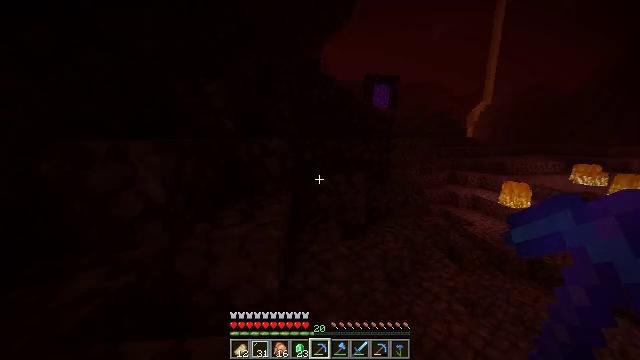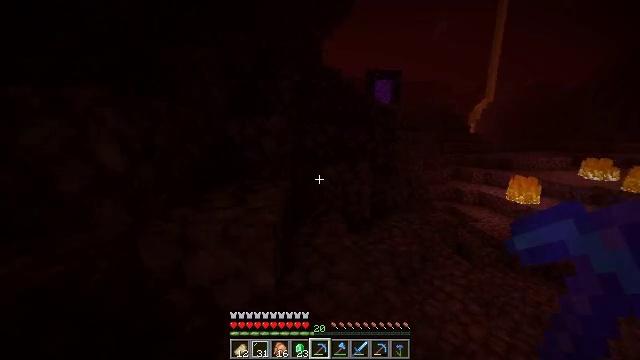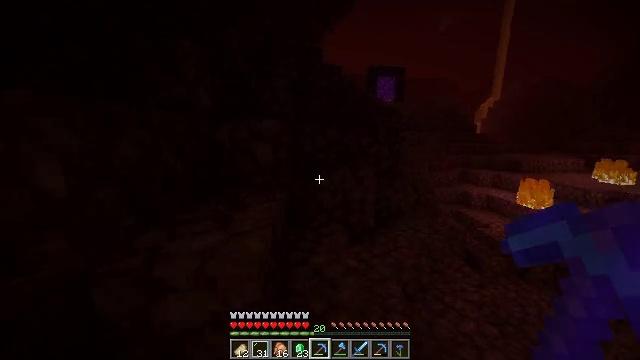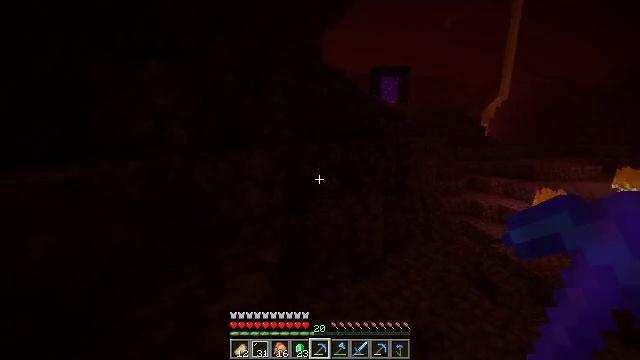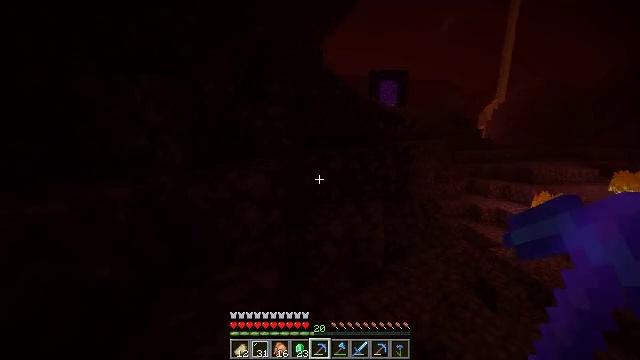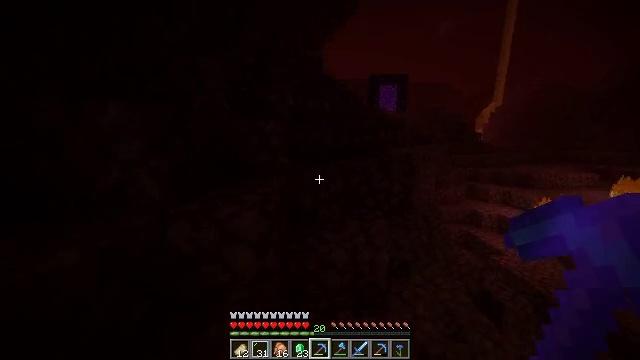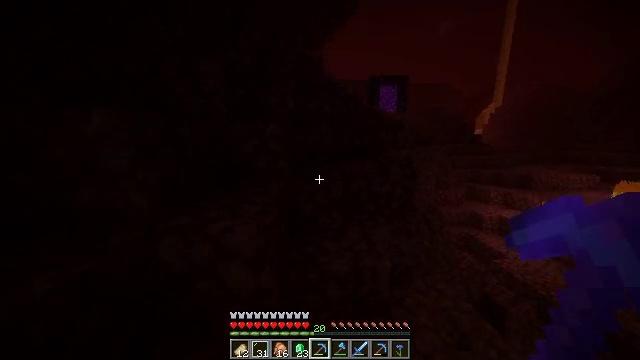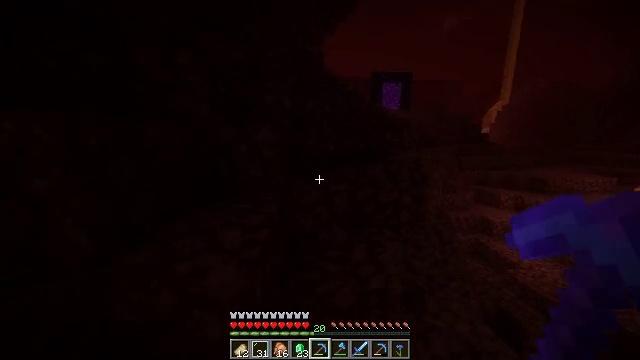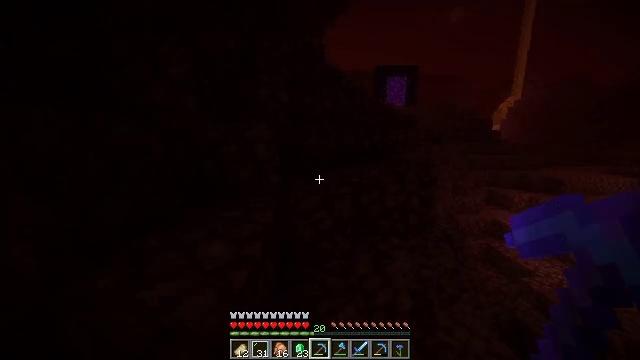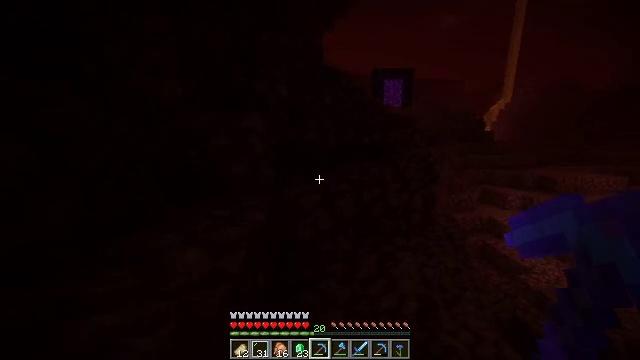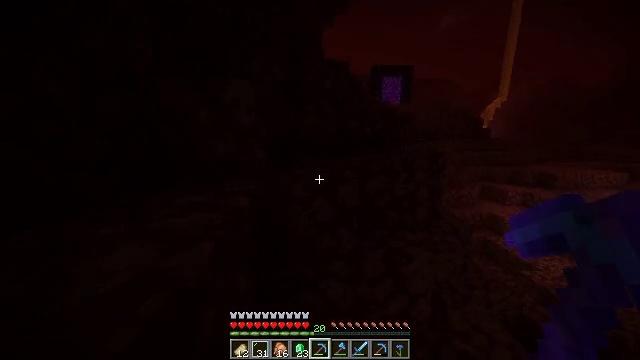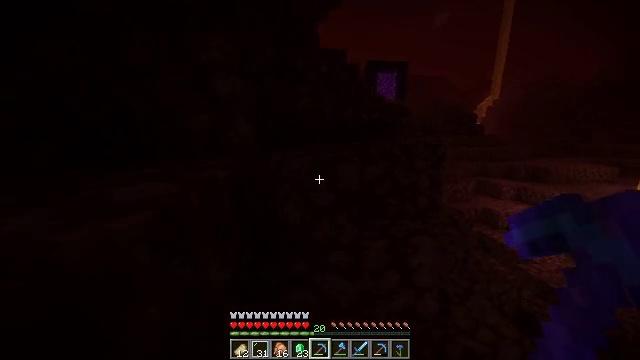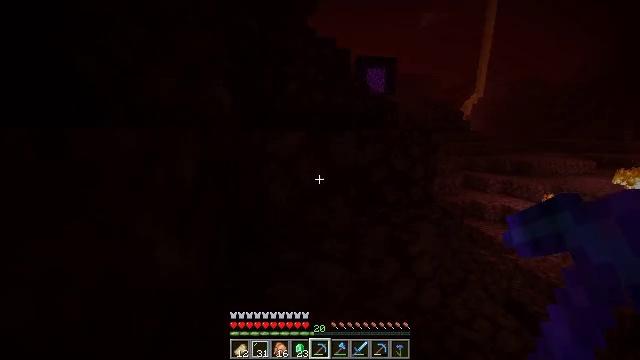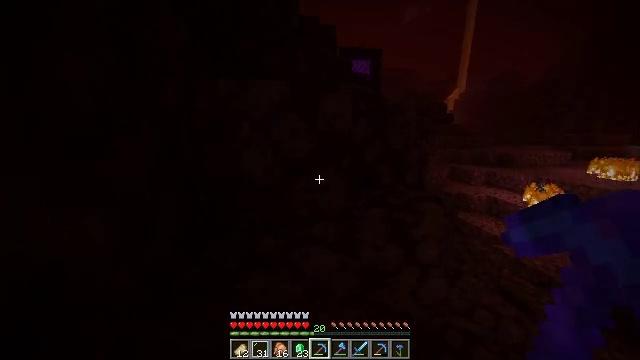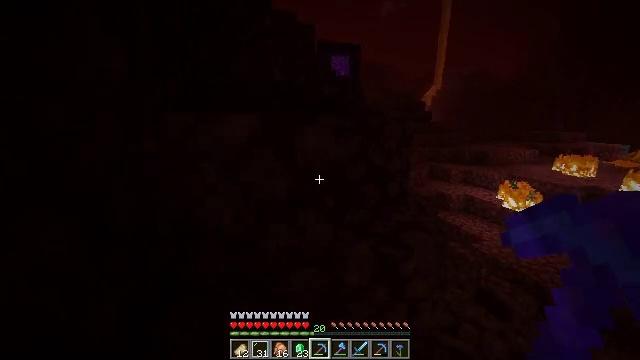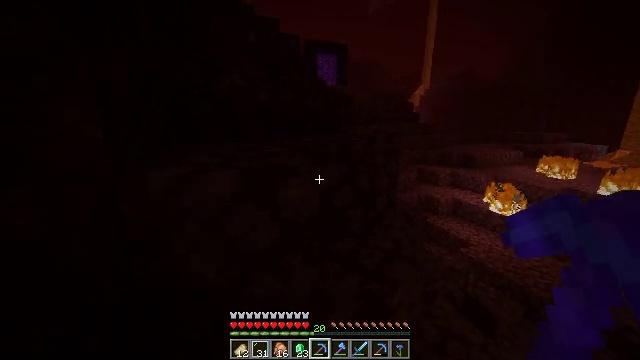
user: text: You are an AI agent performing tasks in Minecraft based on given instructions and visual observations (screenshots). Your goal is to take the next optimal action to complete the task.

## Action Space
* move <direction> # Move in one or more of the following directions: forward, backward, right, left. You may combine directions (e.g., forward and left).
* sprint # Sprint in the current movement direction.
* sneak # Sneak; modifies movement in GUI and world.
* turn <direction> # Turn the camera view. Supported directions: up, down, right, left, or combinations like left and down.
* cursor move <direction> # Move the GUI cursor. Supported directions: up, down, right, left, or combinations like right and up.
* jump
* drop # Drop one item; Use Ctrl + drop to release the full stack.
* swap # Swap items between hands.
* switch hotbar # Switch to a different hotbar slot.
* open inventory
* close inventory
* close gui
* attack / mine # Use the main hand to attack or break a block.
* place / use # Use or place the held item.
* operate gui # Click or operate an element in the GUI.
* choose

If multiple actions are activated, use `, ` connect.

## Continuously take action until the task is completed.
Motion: motion action
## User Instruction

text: Mine nether gold ore in the Nether.
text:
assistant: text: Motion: move forward, sprint, jump
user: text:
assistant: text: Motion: move forward, sprint, jump
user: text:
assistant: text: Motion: move forward, sprint, jump
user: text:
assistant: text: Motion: move forward, sprint, jump
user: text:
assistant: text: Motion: move forward, jump
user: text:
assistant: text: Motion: move forward, jump
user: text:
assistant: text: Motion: move forward, jump
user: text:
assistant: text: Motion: move forward, jump
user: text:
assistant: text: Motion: move forward, jump
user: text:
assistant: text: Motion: move forward, jump
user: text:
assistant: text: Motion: move forward, turn right, jump
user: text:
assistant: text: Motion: move forward, turn right, jump
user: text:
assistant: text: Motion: move forward, sprint, turn right, jump
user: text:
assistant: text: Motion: move forward, sprint, turn right, jump
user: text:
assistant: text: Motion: move forward, sprint, turn right, jump
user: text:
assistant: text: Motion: move forward, sprint, turn right, jump
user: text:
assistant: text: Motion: move forward, jump
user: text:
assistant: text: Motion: move forward, jump
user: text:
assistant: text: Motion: move forward, jump
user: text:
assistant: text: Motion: move forward, turn left, jump
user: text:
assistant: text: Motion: move forward, turn left, jump
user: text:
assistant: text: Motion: move forward, sprint, jump
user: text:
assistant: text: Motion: move forward, sprint, jump
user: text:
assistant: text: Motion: move forward, sprint, jump
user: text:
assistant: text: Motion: move forward, sprint, jump
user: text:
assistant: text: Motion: move forward, turn left, jump
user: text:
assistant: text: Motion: move forward, turn left, jump
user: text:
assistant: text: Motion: move forward, turn left and up, jump
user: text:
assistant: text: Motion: move forward, turn left and up, jump
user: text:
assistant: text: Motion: move forward, turn left and up, jump